Question: I need to exclude records based on a match between two column values. One column value is the same for each row (Referring Associate), but the other (Sales Team) can contain multiple values.
In the example below, I do not want to return any Transaction IDs where the Referring ID exists in the Sales Team column. In other words, if the Referring ID matches any of the Sales Team values, then nothing should be returned.

I've tried the obvious
'''
where Sales Team <> Referring Associate
'''
but I end up returning the other 3 records where this condition is false.
<URL>
<URL>
All of the rows with a red Transaction ID should not be returned in the query results based on a match between Sales Team and Referring Associate.
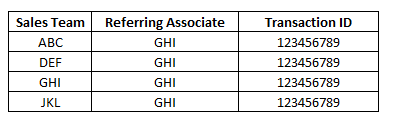
Answer: This query:
'''
select referring_associate from tablename
where referring_associate = sales_team
'''
returns all values of 'referring_associate' that should be excluded.
So use it in this:
'''
select * from tablename
where
referring_associate not in (
select referring_associate from tablename
where referring_associate = sales_team
)
'''
to return all the other rows.